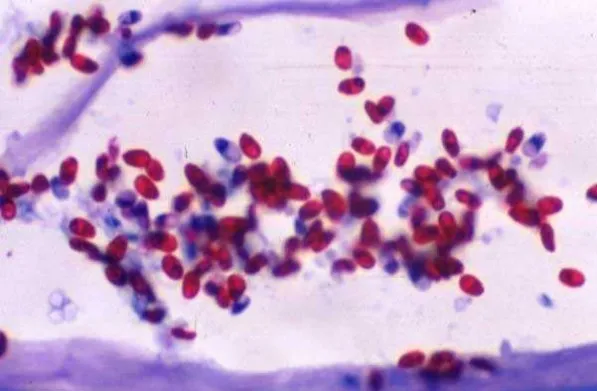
Section of corneal button in which the spores appear red with darkly stained band at the tip (1% acid-fast stain, x1000).
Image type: pathology (acid_fast)